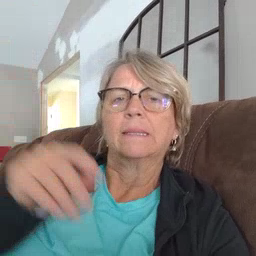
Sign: pretend